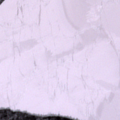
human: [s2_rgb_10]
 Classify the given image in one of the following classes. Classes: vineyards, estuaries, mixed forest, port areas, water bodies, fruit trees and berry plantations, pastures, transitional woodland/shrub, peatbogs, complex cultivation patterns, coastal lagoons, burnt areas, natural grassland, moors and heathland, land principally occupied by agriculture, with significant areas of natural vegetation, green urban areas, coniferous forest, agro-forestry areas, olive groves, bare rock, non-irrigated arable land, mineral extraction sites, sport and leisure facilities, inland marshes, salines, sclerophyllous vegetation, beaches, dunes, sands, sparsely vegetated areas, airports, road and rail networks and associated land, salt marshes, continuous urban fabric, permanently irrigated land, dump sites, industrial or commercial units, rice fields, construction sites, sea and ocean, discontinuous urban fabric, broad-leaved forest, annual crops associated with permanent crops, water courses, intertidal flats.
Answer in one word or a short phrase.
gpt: sea and ocean